Platform: macOS
Application: Arc Browser
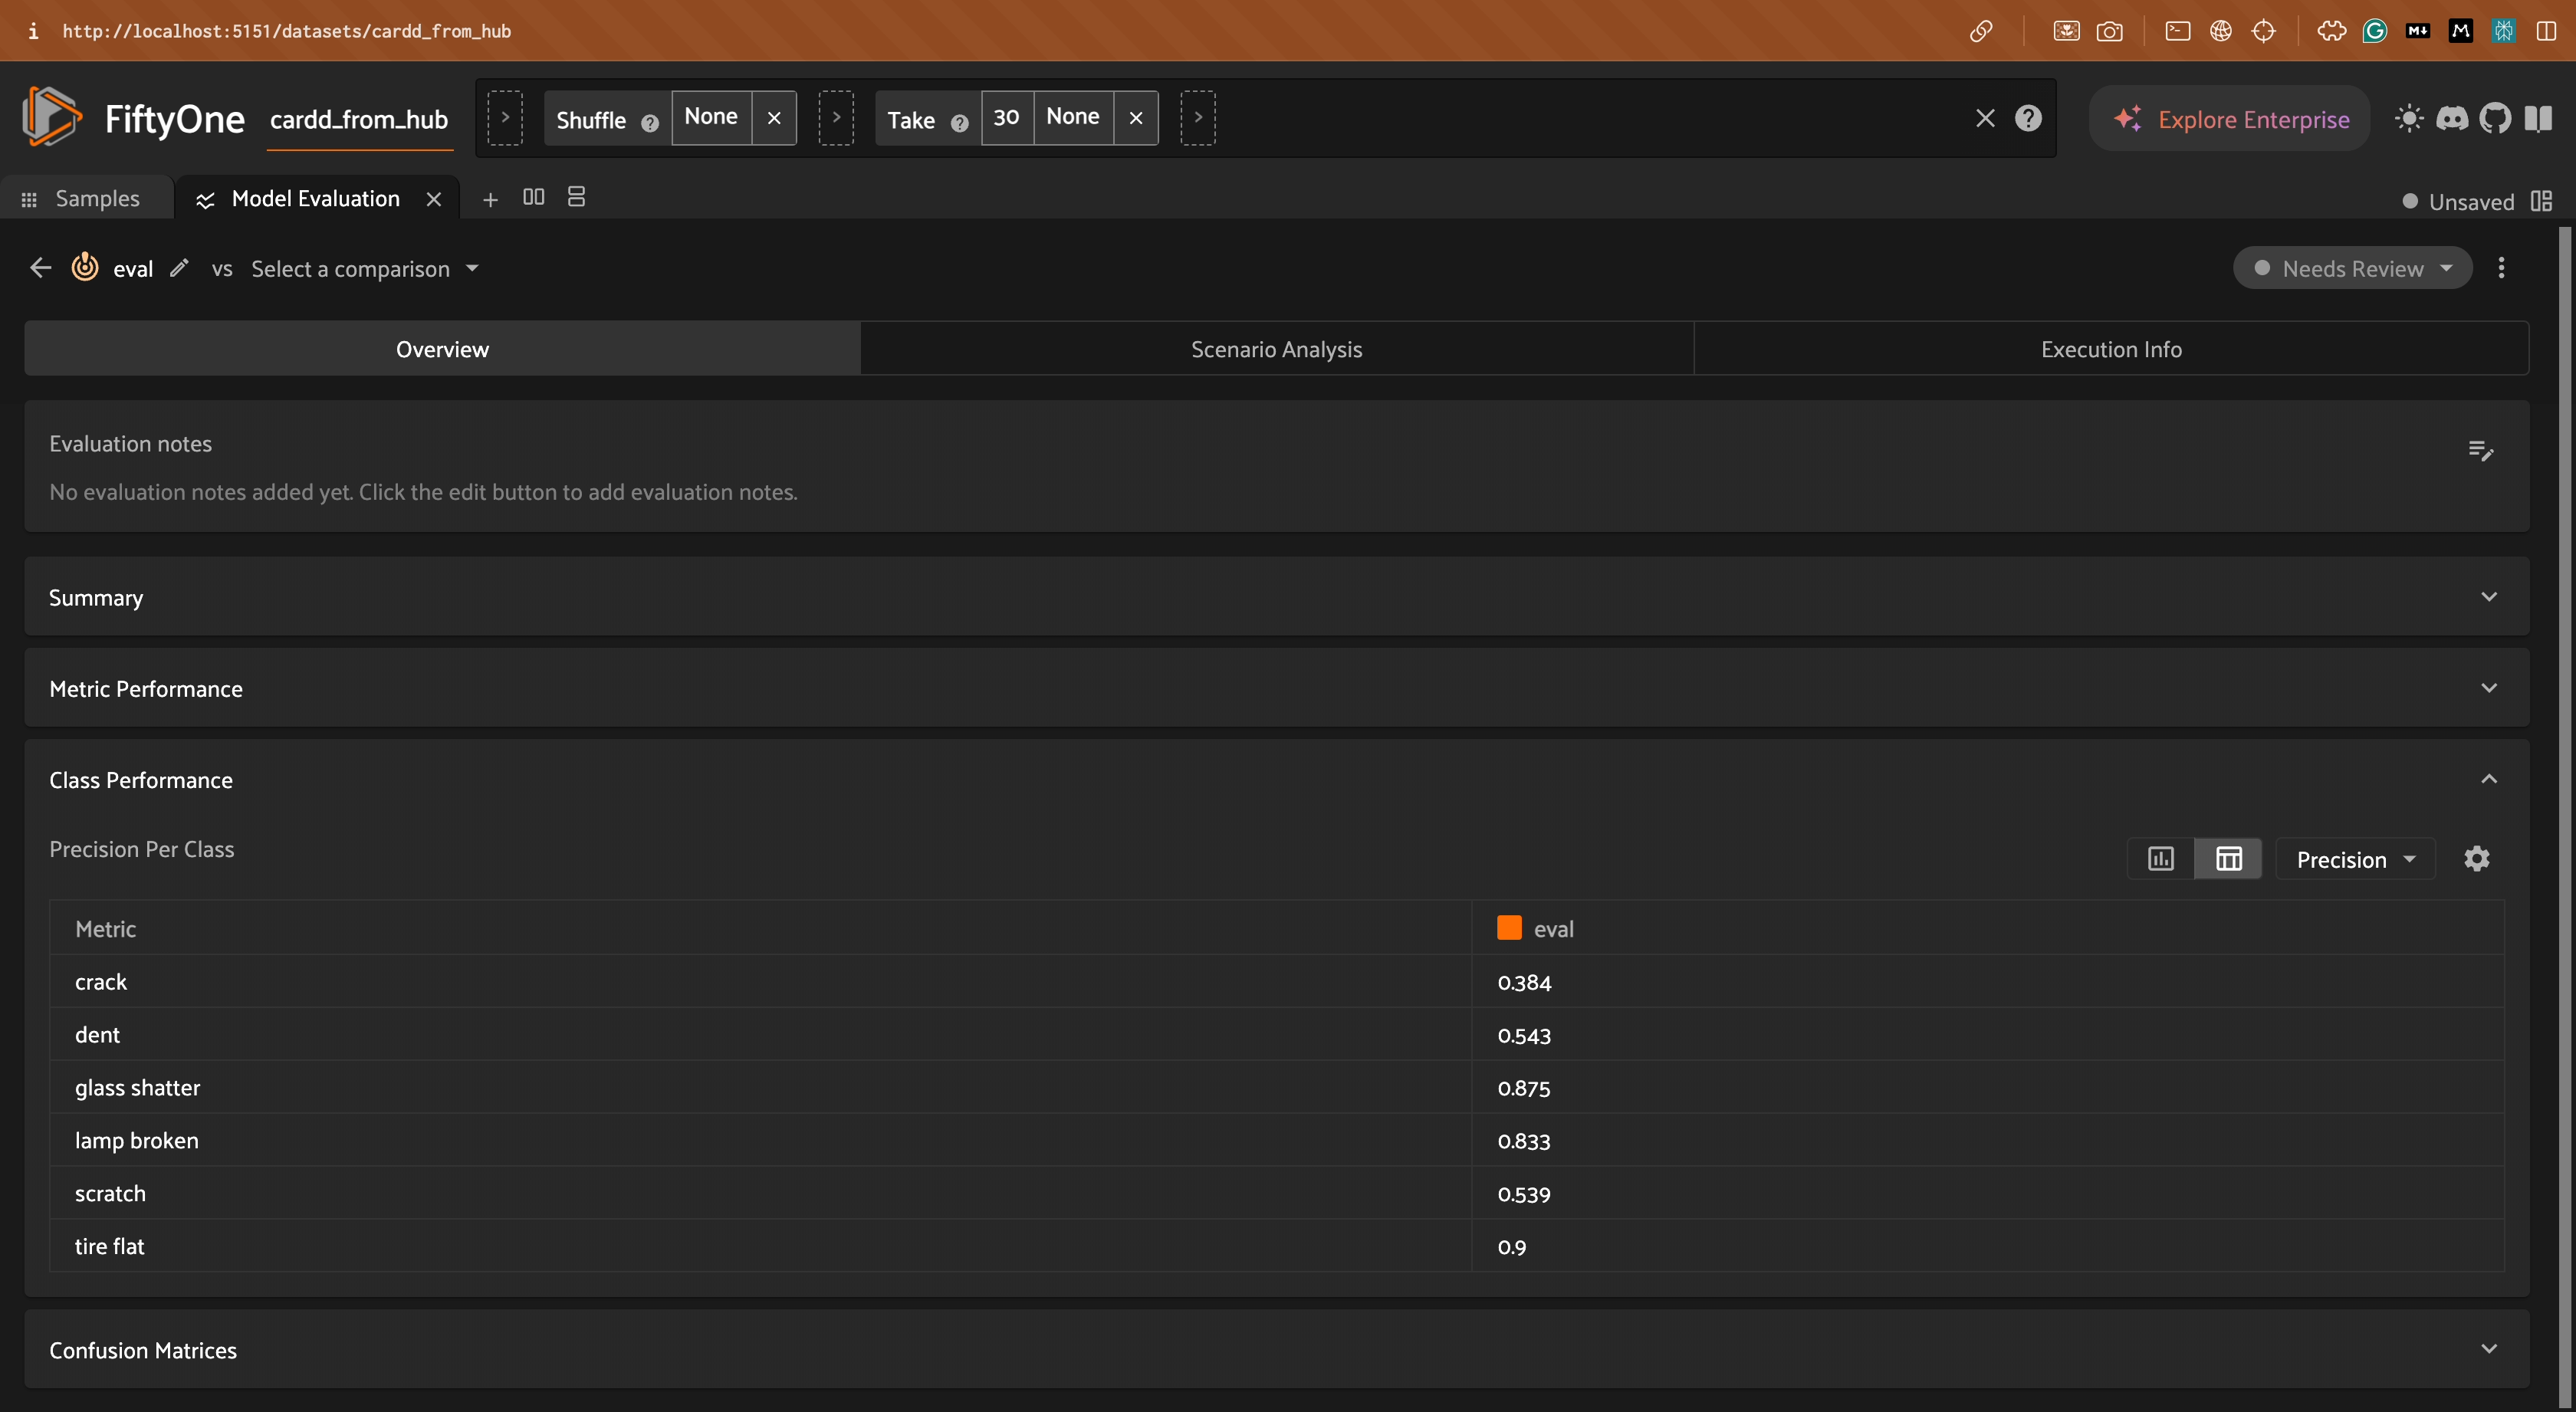
task_description: Clear the Shuffle view stage
action_type: click
element_info: Icon
steps_since_start: 1

task_description: Add a new view stage before Shuffle
action_type: click
element_info: Icon
steps_since_start: 1

task_description: Open the Select dataset menu
action_type: click
element_info: Menu Item
steps_since_start: 1

task_description: Clear the Take view stage
action_type: click
element_info: Icon
steps_since_start: 1

task_description: Clear all view stages that have been applied to this dataset
action_type: click
element_info: Icon
steps_since_start: 1

task_description: Open the workspaces menu
action_type: click
element_info: Button
steps_since_start: 1

task_description: Switch to the samples panel
action_type: click
element_info: Menu Item
steps_since_start: 1

task_description: Close model evaluation panel
action_type: click
element_info: Icon
steps_since_start: 1

task_description: Open Model Evaluation panel next to samples panel
action_type: click
element_info: Icon
steps_since_start: 1

task_description: Open review status menu in the model evaluation panel
action_type: click
element_info: Menu Item
steps_since_start: 1

task_description: Navigate to model evaluation panel home page
action_type: click
element_info: Icon
steps_since_start: 1

task_description: Switch to Scenario Analysis tab in Model Evaluation Panel
action_type: click
element_info: Menu Item
steps_since_start: 1

task_description: Switch to Execution Info tab in the Model Evaluation panel
action_type: click
element_info: Menu Item
steps_since_start: 1

task_description: Add evaluation notes in model evaluation panel
action_type: click
element_info: Icon
steps_since_start: 1

task_description: Expand the summary card in the Model Evaluation panel
action_type: click
element_info: Menu Item
steps_since_start: 1

task_description: Expand Metric performance card in the model evaluation panel
action_type: click
element_info: Menu Item
steps_since_start: 1

task_description: Minimize the per class performance card in the model evaluation panel
action_type: click
element_info: Menu Item
steps_since_start: 1

task_description: Switch to histogram view for per class metric performance
action_type: click
element_info: Icon
steps_since_start: 1

task_description: Expand the confusion matrix card in the model evaluation panel
action_type: click
element_info: Menu Item
steps_since_start: 1